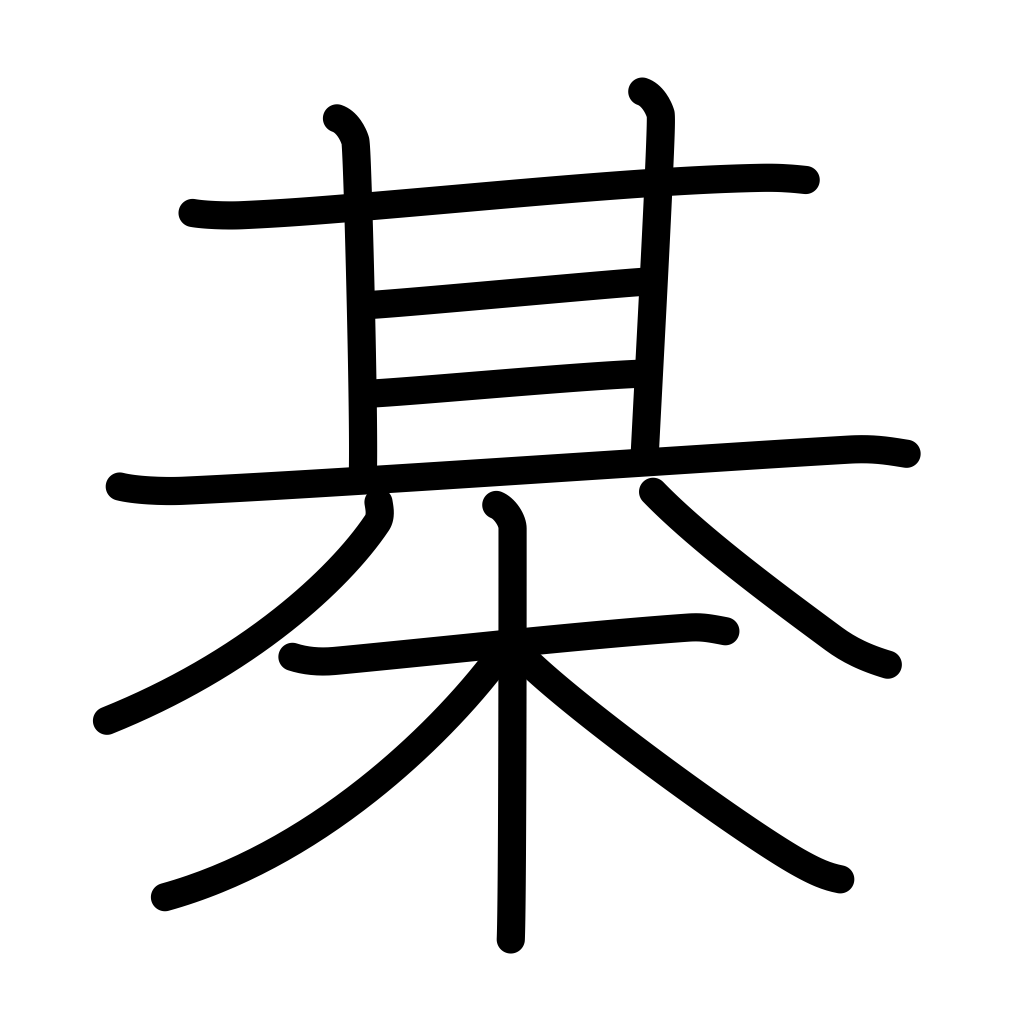
Meaning: Japanese chess